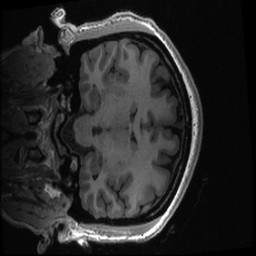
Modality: T1w
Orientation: coronal
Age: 19
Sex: female